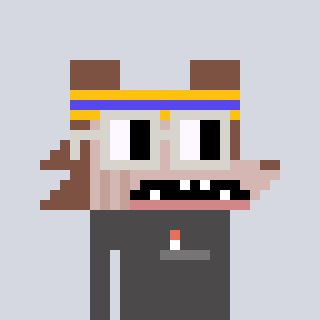
a pixel art character with square light gray glasses, a werewolf-shaped head and a grayscale-colored body on a cool background